Field crop: tomato
Growth stage: 1
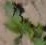
Species: solanum